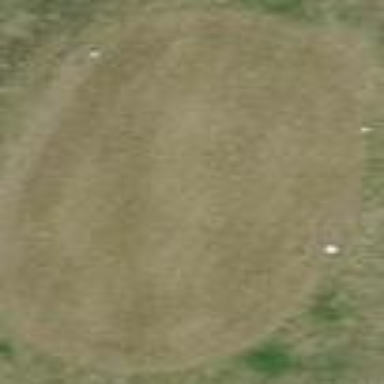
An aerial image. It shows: Grass area designated as golf tee.